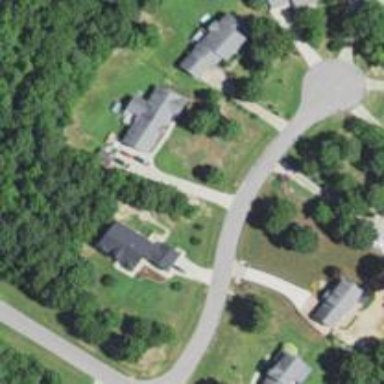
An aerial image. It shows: Driveway leading to service road.